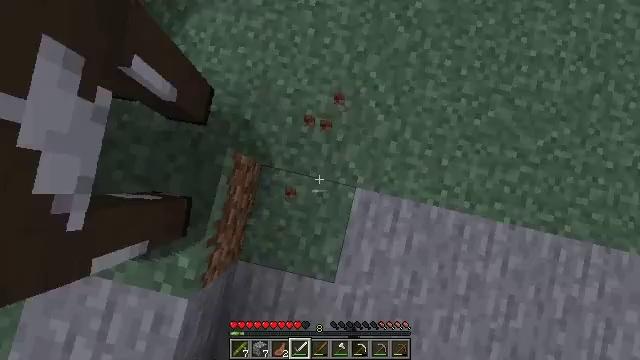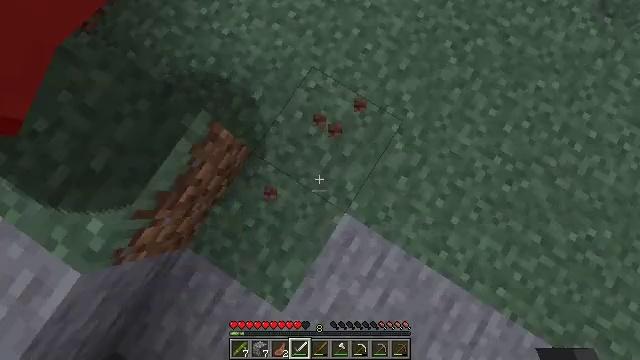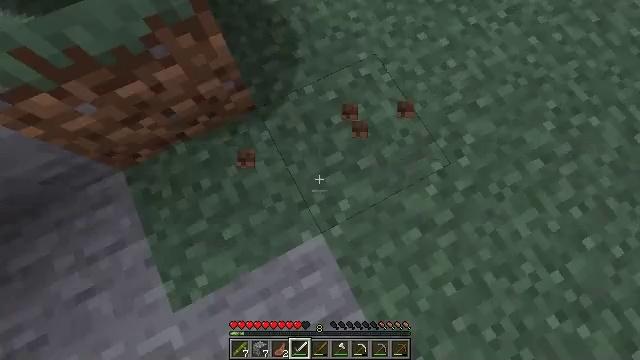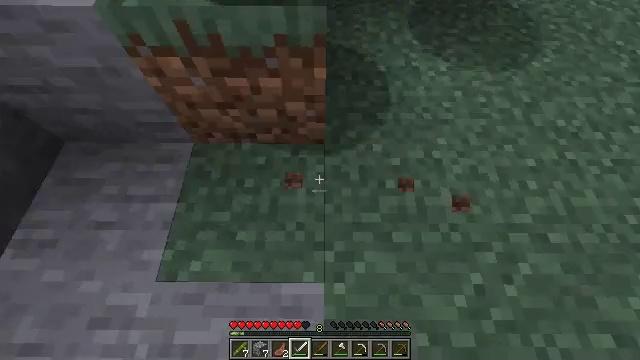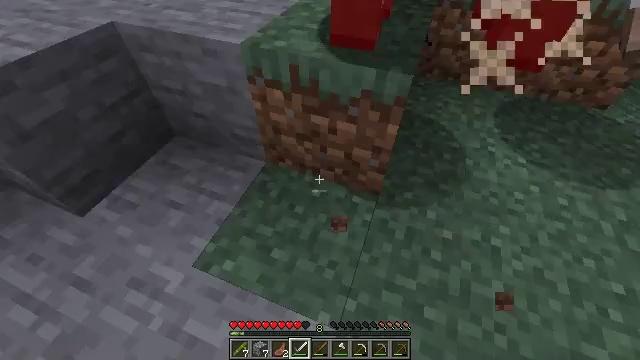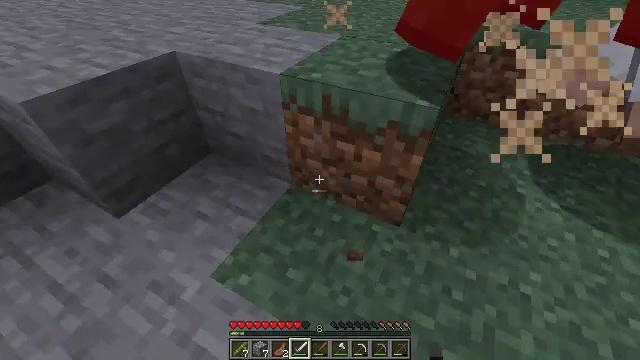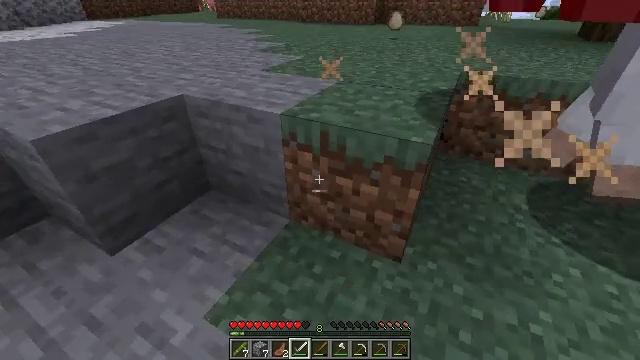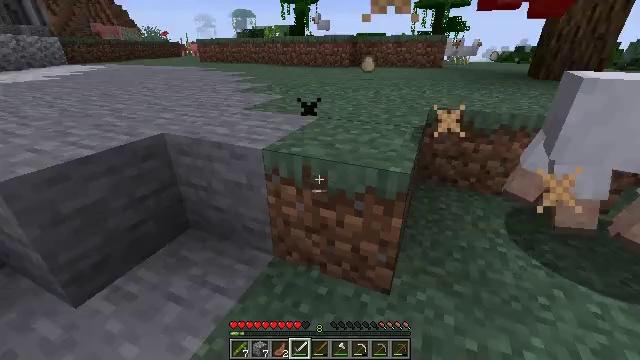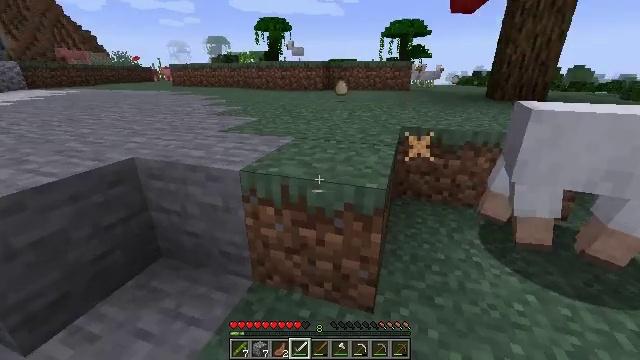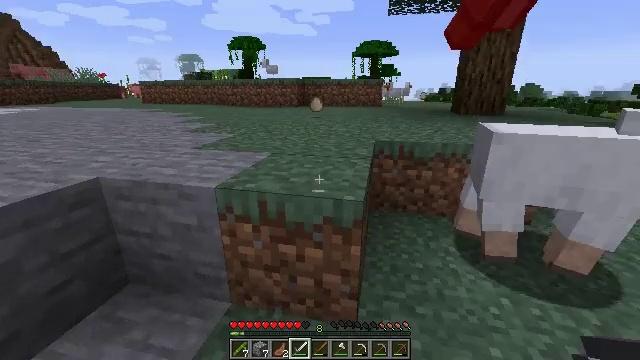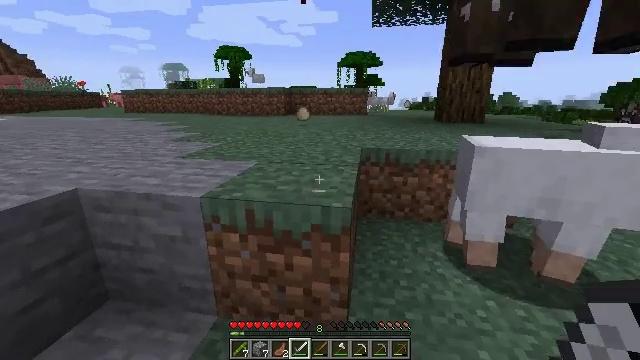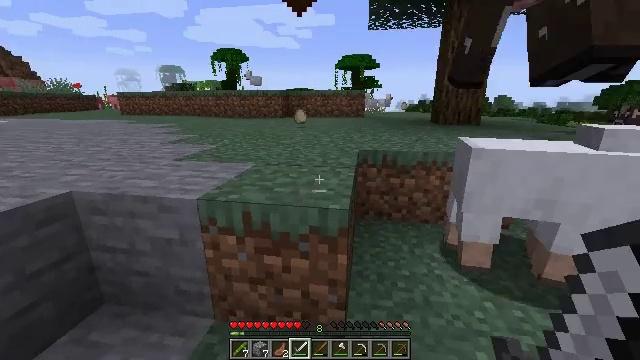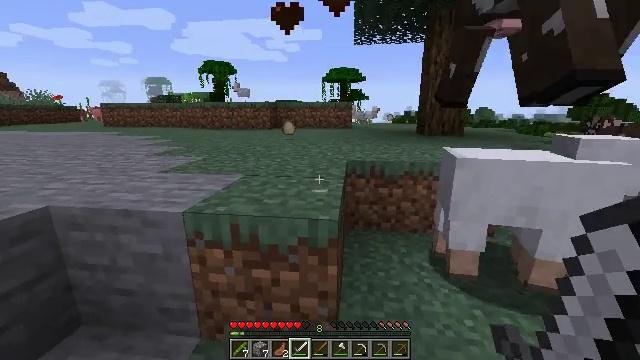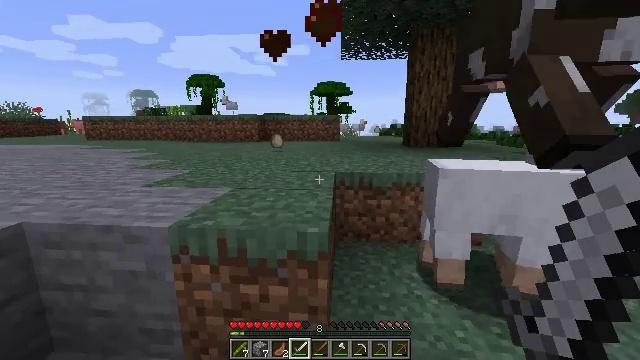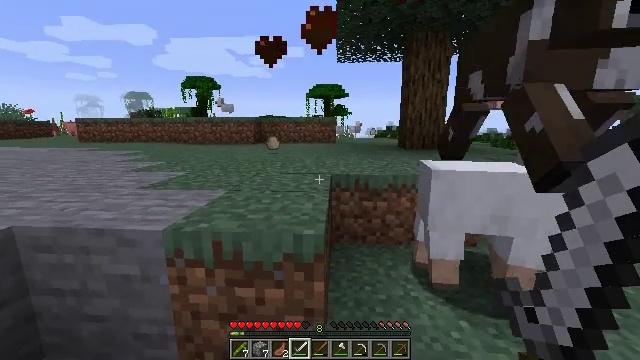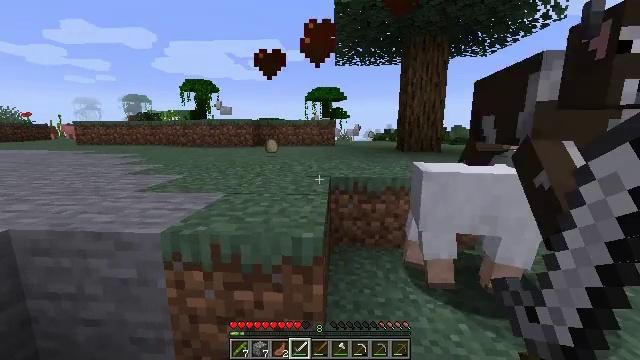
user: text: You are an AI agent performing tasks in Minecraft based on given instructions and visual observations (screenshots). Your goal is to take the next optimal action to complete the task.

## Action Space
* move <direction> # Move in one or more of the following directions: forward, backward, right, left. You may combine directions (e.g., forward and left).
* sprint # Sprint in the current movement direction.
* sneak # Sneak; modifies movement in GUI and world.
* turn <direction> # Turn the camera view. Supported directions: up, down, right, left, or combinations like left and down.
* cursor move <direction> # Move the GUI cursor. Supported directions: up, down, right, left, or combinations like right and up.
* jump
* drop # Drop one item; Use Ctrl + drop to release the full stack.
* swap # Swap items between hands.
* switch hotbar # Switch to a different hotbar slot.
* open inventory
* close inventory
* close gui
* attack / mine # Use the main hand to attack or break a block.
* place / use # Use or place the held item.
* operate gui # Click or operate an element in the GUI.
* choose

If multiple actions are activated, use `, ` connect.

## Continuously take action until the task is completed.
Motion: motion action
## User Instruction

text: Kill the cow.
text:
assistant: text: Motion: turn left and up
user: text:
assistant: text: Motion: turn left and up
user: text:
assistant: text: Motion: turn left and up
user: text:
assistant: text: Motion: turn left and up
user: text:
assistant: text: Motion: turn left and up
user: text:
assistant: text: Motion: turn up
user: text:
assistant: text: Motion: turn right and up
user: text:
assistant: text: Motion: turn right and up
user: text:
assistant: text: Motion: turn right and up
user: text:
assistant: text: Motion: turn right and up
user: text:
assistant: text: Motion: no_op
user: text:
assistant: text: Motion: turn right and up
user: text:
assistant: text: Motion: turn right and up
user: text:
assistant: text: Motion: no_op
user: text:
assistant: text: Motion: no_op
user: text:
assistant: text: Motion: no_op
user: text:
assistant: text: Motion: no_op
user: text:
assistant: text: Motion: no_op
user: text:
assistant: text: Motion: no_op
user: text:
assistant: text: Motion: move forward
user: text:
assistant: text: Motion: move forward, turn right and down
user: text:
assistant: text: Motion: turn right and down
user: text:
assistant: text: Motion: turn right and down
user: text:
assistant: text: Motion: turn right
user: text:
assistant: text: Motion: no_op
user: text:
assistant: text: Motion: no_op
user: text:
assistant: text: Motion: no_op
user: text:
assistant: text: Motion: no_op
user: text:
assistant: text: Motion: no_op
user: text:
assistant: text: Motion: turn right and down, attack / mine